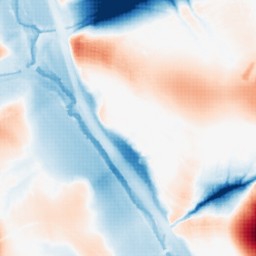
Category: morphological
Decomposition family: morphological
Decomposition parameters: operation: average
size: 50
Upsampling method: sinc_blackman
Upsampling parameters: scale: 8
kernel_size: 16
Upsampling scale: 8